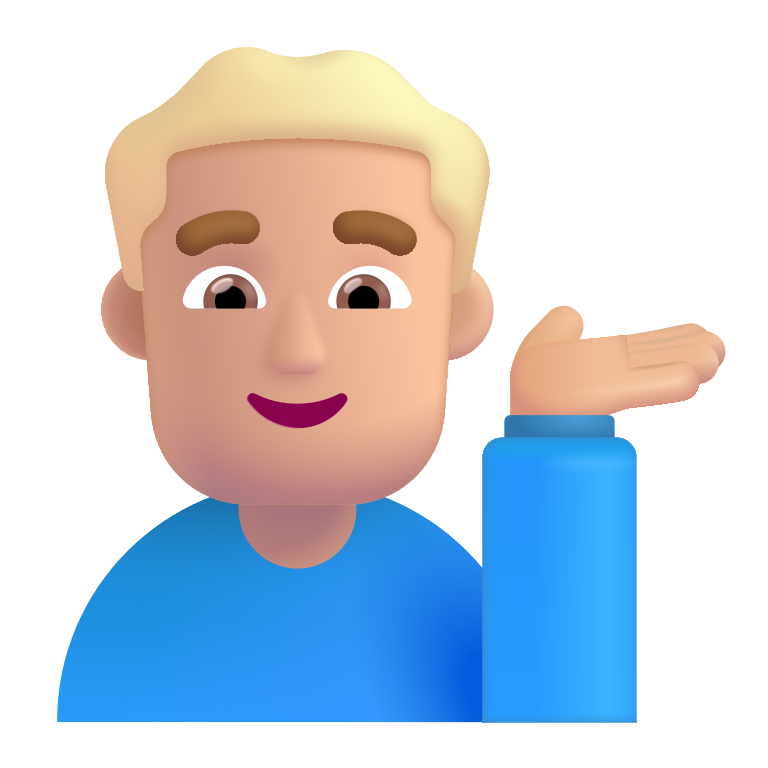
man tipping hand color  light